Question: So I have multiple species ranges which look like the following (colored blue for example) This one runs east to west across Africa:

I can get the total area by using 'gArea' in the 'rgeos' package. What I want to know is - i.e. how many distinct regions are there to the total range (this could be islands, or just separated populations) and . I have been using the following code:
'''
#Load example shapefile
shp <- readShapeSpatial("species1.shp")
#How many polygon slots are there?
length(shp@polygons)
>2
#How many polygons are in each slot
length(shp@polygons[[1]]@Polygons
length(shp@polygons[[2]]@Polygons
'''
and to get the area of a particular one:
'''
shp@polygons[[1]]@Polygons[[1]]@area
'''
Is this correct? I'm worried that a lake in the middle of the range might constitute a polygon on its own? I want to end up with a list that is roughly like:
'''
Species A Species B
Polygon 1 12 11
Polygon 2 13 10
Polygon 2 14 NA
'''
If I wanted to compile a list for every species of how many polygons and their individual ranges would be pretty straightforward to pass to a loop if the above code is correct.
Thanks
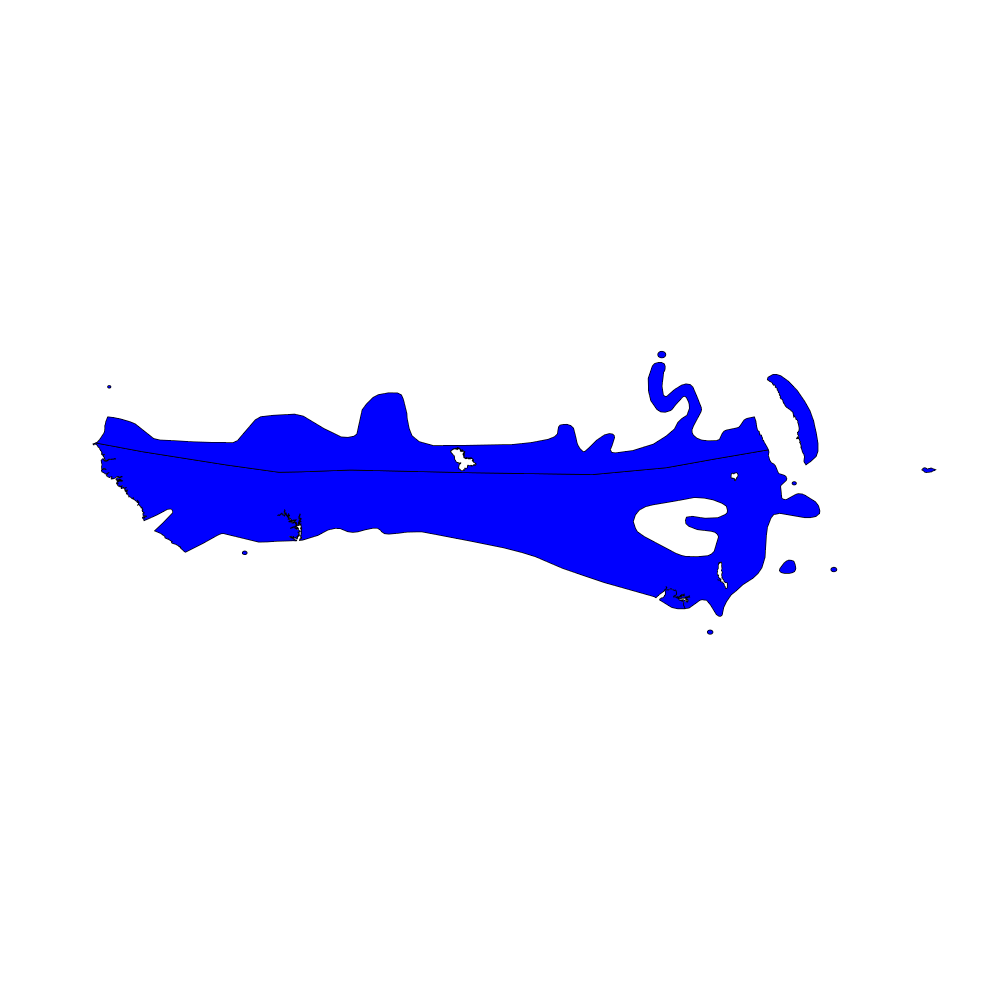
Answer: This is a very un-glamorous solution, but it gets the job done at the moment.
'''
for(i in 1:length(shpfiles)){
shp <- shpfiles[[i]]
#1) Create master list of all polygon files within a shapefile
#How many lists of polygons are there within the shpfile
num.polygon.lists <- length(shp@polygons)
#Get all polygon files
master <- vector(mode="list")
for(i in 1:num.polygon.lists){
m <- shp@polygons[[i]]@Polygons
master[[i]] <- m
}
#Combine polygon files into a single list
len <- length(master)
if(len > 1) {
root <- master[[1]]
for(i in 2:length(master)){
root <- c(master[[i]], root)}
} else {root <- master[[1]]}
#Rename
polygon.files <- root
#2) Count number of polygon files that are not holes
#Create a matrix for the total number of polygon slots that are going to be counted
res <- matrix(NA,ncol=1 , nrow=length(polygon.files))
#Loop through polygons returning whether slot "hole" is TRUE/FALSE
for(i in 1:length(polygon.files)){
r <- isTRUE(polygon.files[[i]]@hole)
res[[i,1]] <- r
}
#Count number times "FALSE" appears - means polygon is not a hole
p.count <- table(res)["FALSE"]
p.count <- as.numeric(p.count)
print(p.count)
}
'''
It's a start